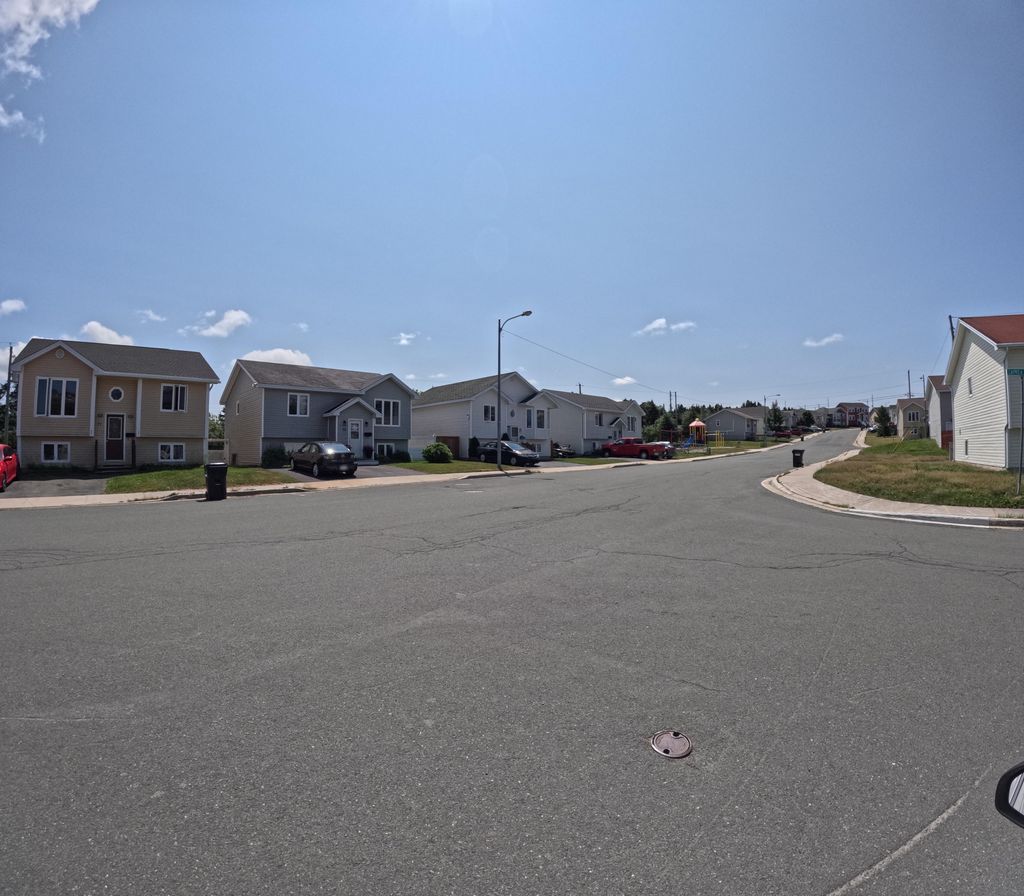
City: st_johns